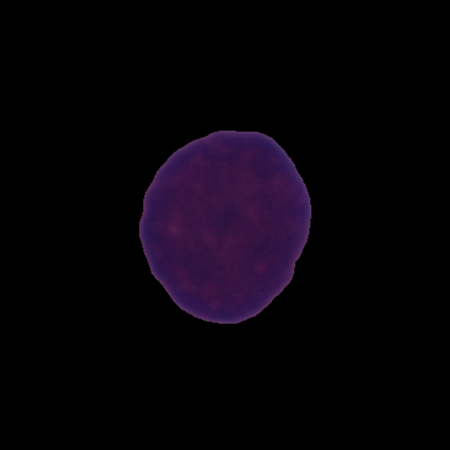
Label: cancer